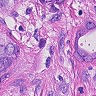
Metastatic tissue present: yes